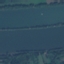
Label: River